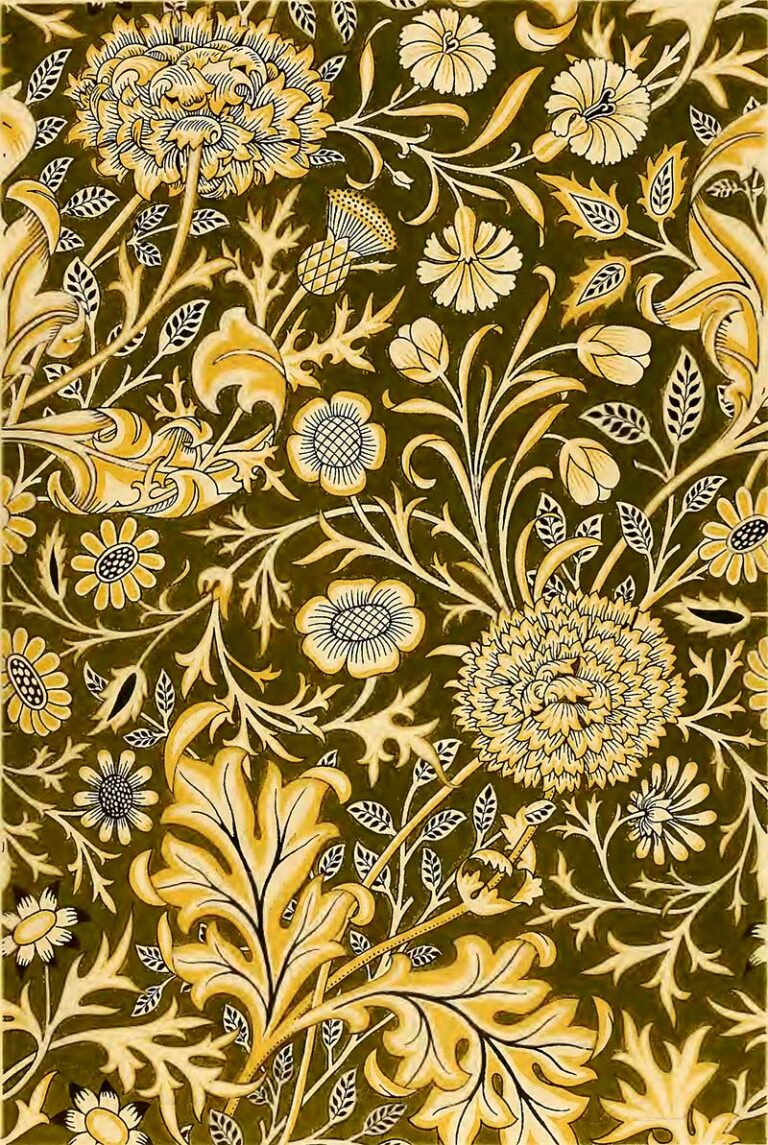
Design: Cherwell
Year: 1887